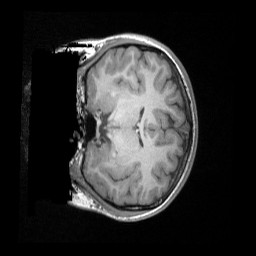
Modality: T1w
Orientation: coronal
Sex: female